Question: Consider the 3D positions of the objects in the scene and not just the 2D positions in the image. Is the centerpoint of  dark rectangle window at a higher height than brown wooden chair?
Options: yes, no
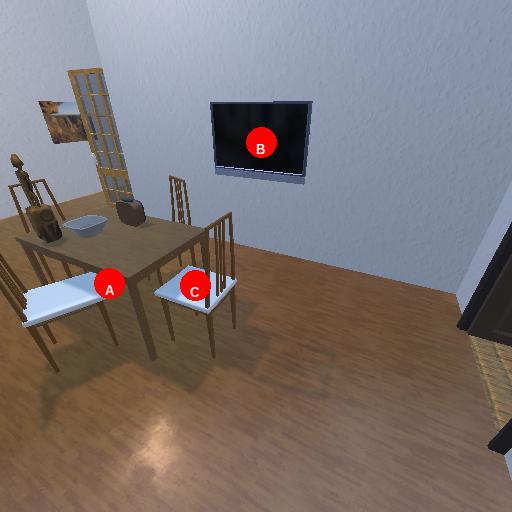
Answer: yes